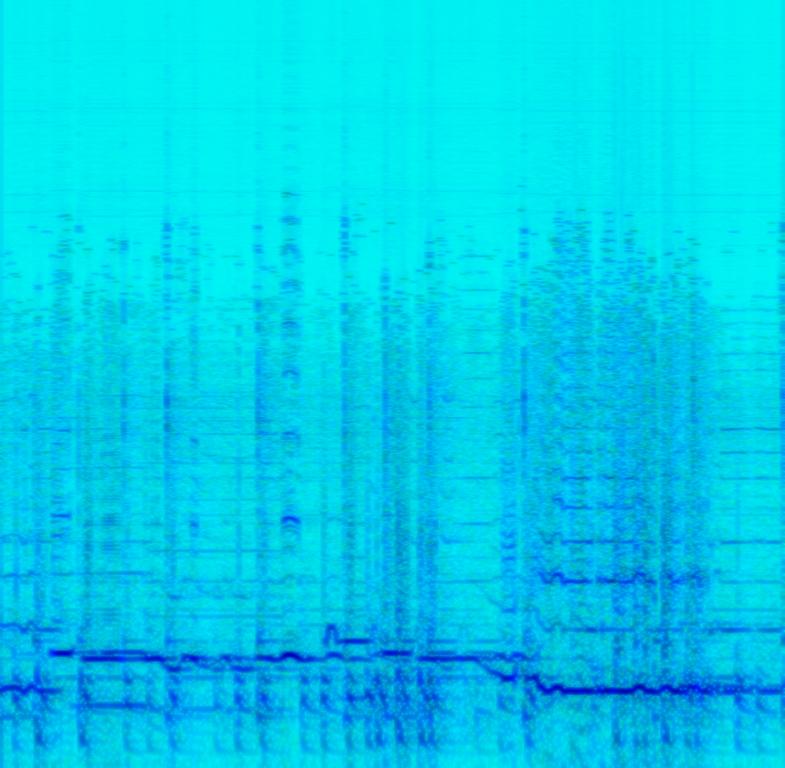
The song is an instrumental. The tempo is medium with a tabla playing percussion, Veena and other stringed instruments playing harmony. The audio quality of the video is very poor. The song is a classical Carnatic music tune.